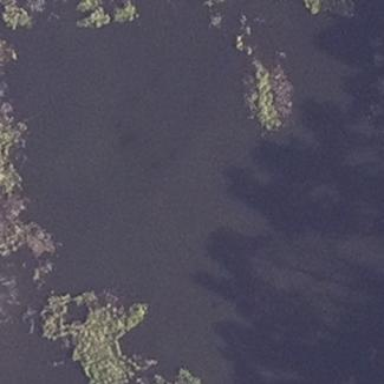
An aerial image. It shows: Beautiful lake surrounded by nature.